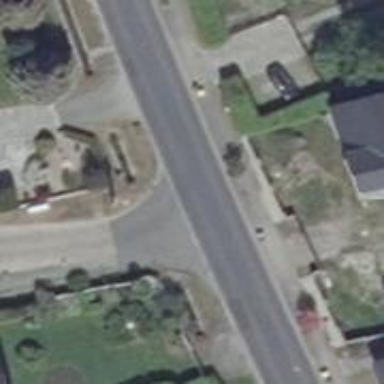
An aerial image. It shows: Road with "give way" sign.